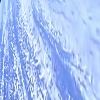
Label: cloud